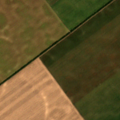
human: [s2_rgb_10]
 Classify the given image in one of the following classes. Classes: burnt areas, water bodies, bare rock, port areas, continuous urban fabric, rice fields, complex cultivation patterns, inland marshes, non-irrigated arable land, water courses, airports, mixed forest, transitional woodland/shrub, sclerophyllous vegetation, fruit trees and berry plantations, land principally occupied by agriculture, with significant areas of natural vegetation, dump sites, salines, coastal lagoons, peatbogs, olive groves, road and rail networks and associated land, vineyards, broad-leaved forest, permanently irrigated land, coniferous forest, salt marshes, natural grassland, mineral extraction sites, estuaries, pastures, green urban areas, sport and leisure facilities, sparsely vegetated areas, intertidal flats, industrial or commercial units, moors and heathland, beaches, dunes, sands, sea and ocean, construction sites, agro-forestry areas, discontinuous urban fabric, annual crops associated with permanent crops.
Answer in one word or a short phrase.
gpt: non-irrigated arable land